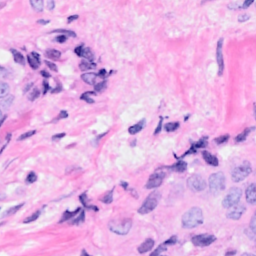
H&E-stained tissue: Breast